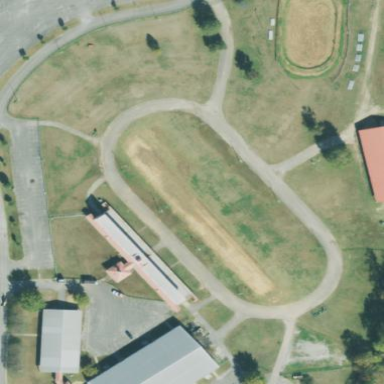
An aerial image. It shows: Track designed for horse racing in leisure land setting.